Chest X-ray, AP view. Patient: 35 years old, sex M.
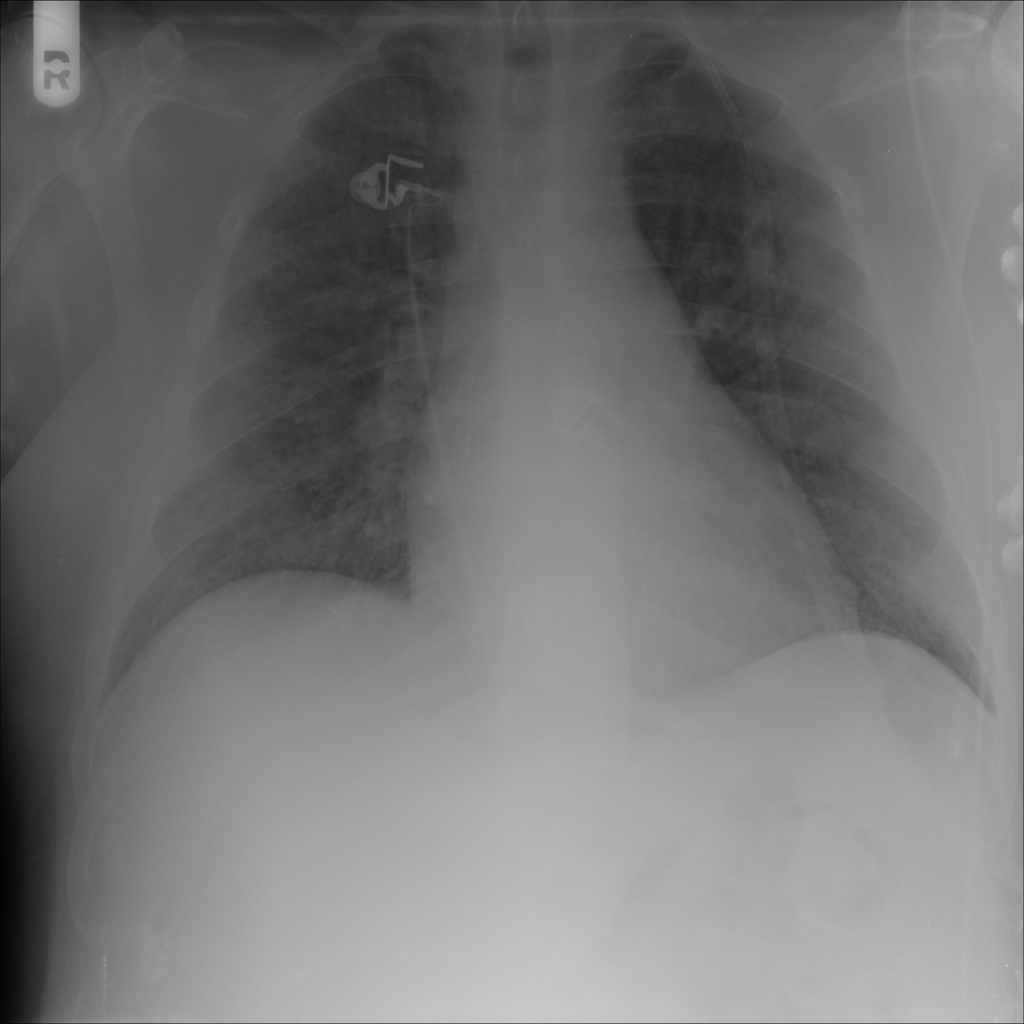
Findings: No Finding